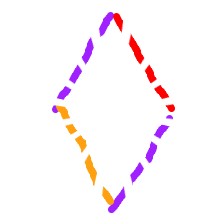
Shape: rhombus